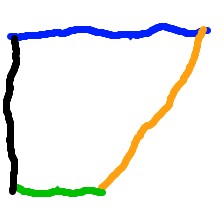
Shape: trapezoid